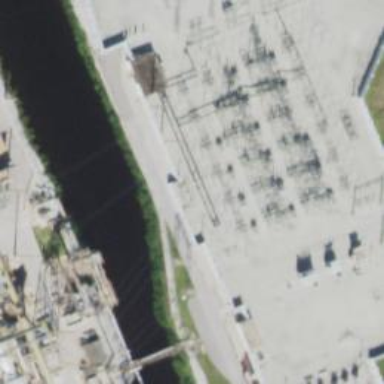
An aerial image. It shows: Switch used for power control.